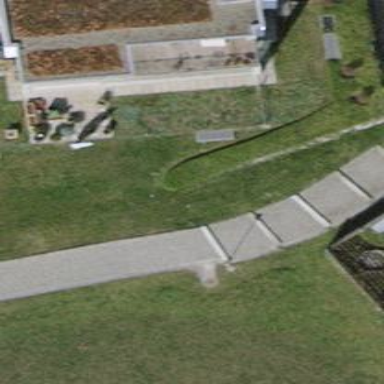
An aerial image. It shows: Steps made of pebblestone.